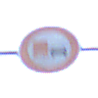
Verkehrszeichen: UeberholverbotKraftfahrzeuge
Umgebung: Outdoor, Urban
Tageszeit: SunriseSunset
Wetter: Clear
Licht: Natural
Jahreszeit: NotSpecified
Kontrast: MediumContrast